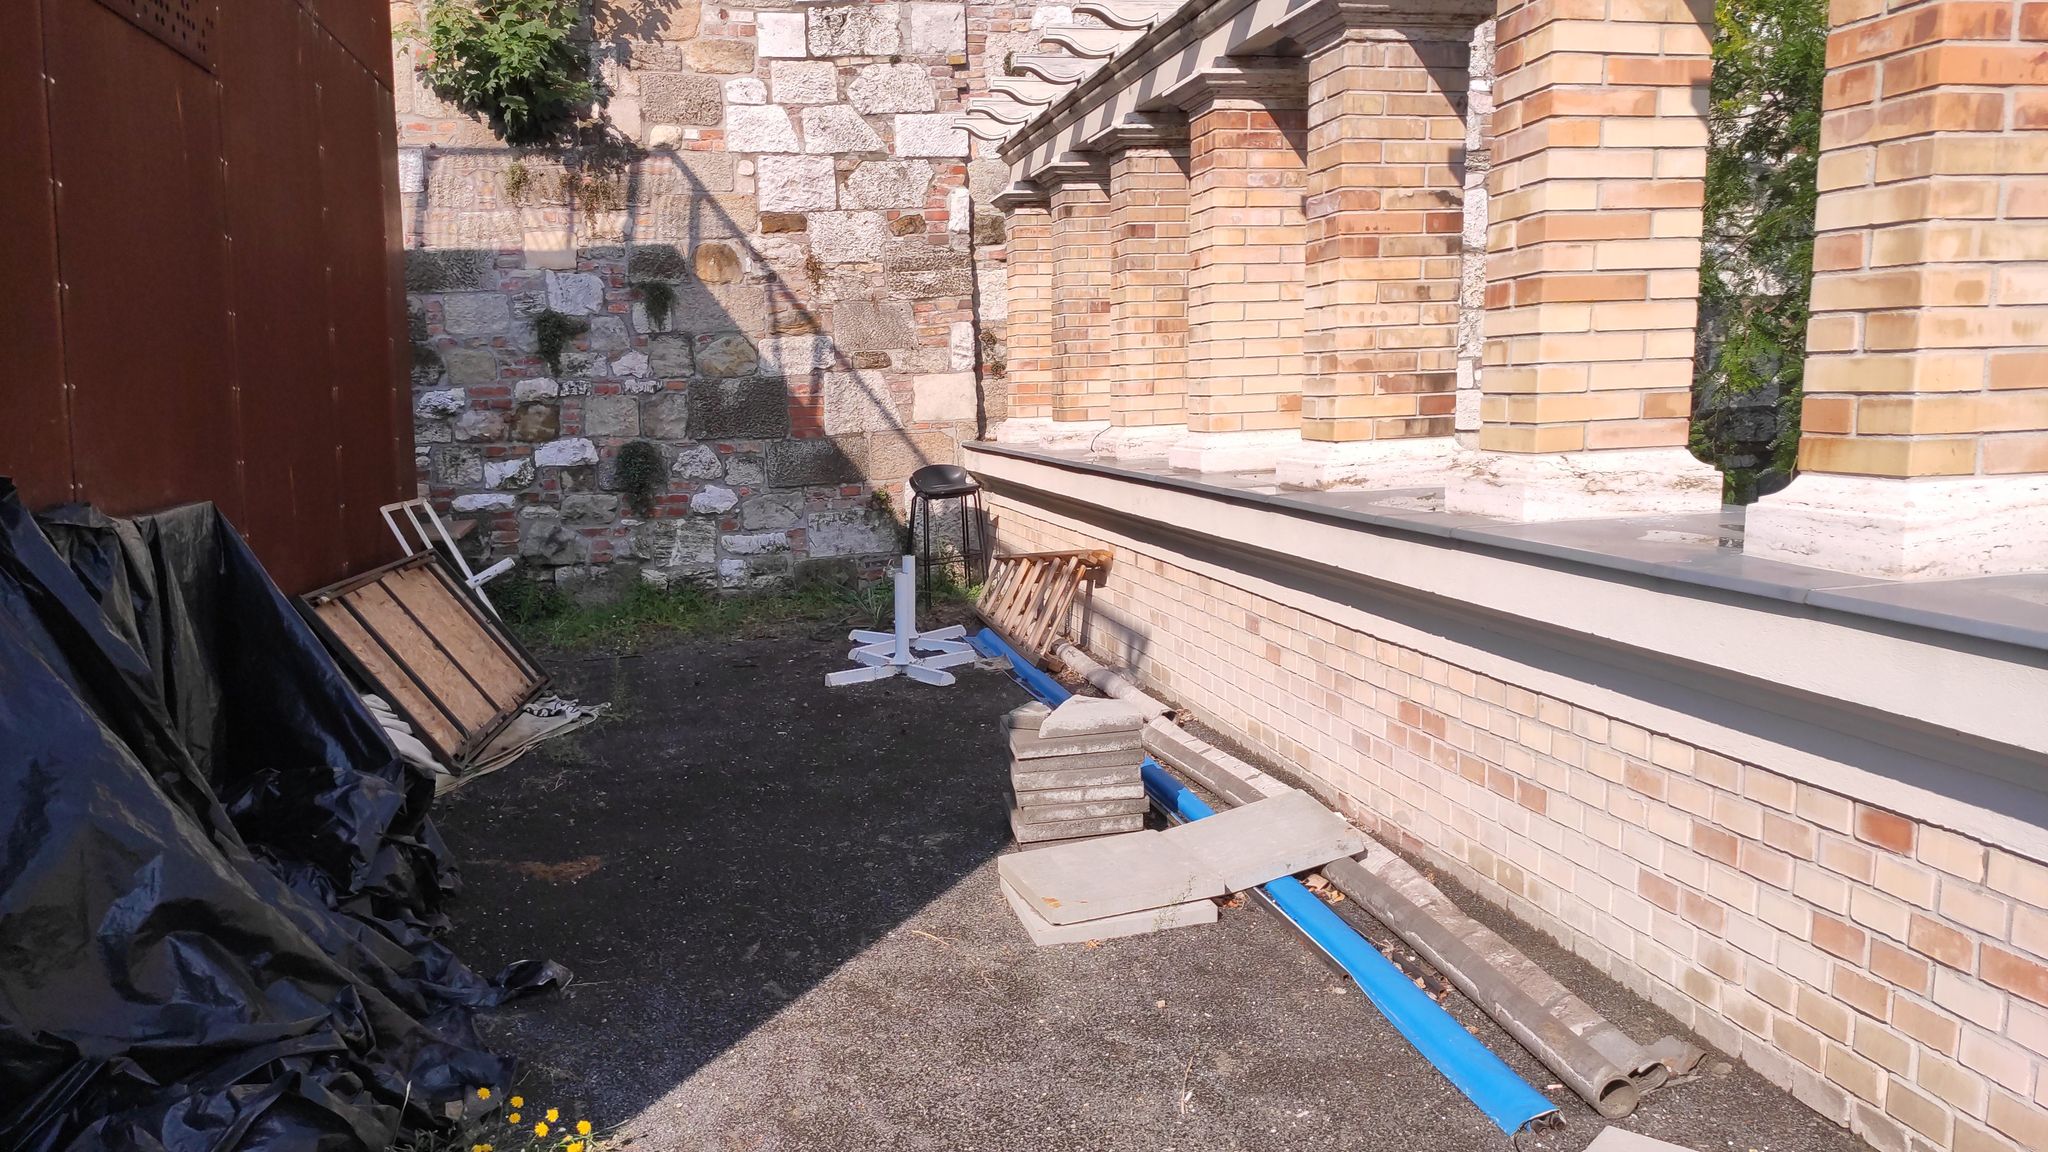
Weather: clear
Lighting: day
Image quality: good
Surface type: walking surface
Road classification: road
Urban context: urban centre
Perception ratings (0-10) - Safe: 2.26, Lively: 5.89, Beautiful: 2.86, Boring: 8.08, Depressing: 5.41, Wealthy: 6.51